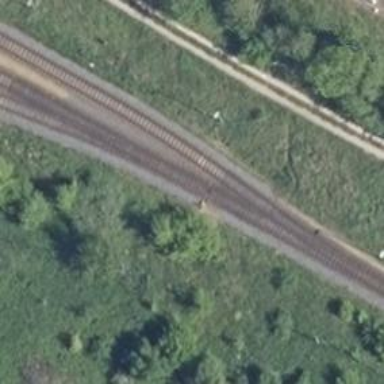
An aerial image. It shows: Railway switch.